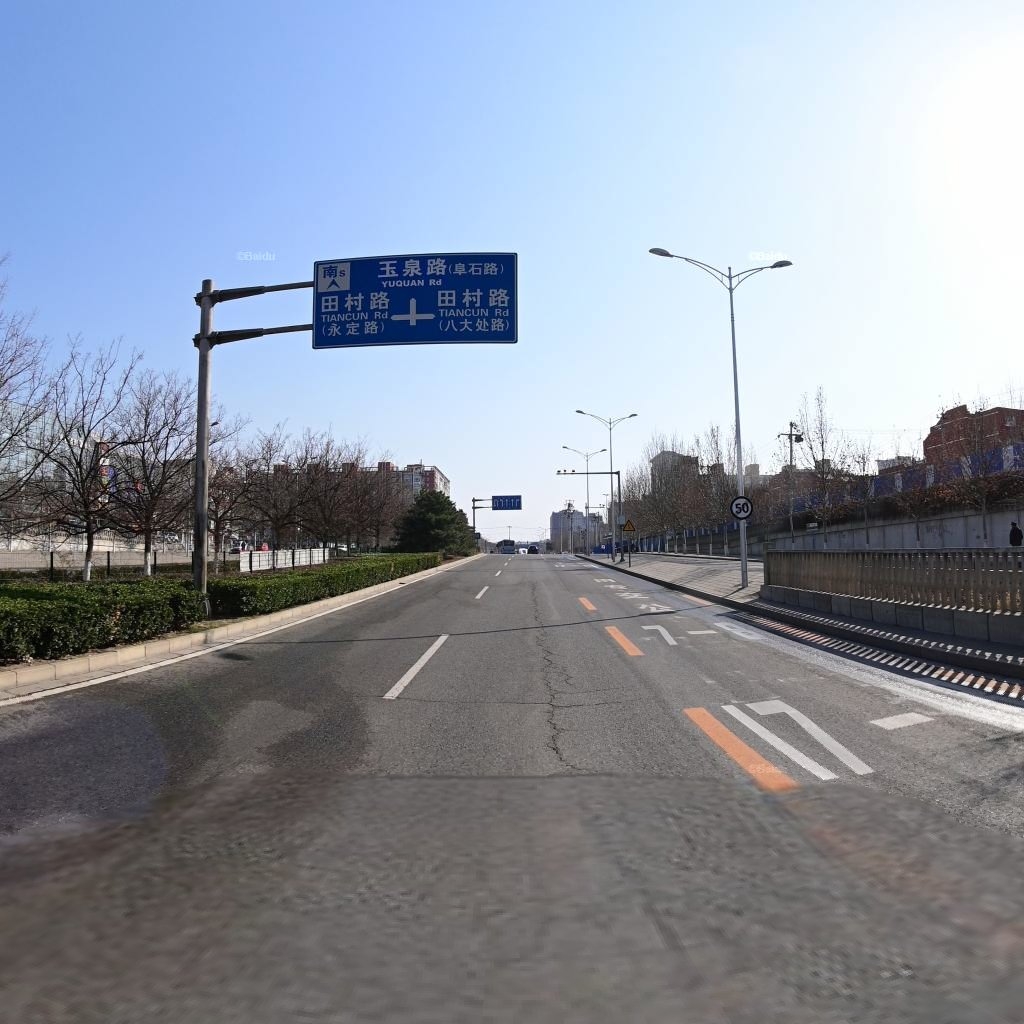
Region: Haidian
Road damage annotations: longitudinal crack, transverse crack, transverse crack, transverse crack